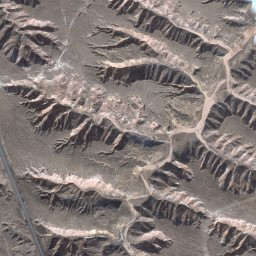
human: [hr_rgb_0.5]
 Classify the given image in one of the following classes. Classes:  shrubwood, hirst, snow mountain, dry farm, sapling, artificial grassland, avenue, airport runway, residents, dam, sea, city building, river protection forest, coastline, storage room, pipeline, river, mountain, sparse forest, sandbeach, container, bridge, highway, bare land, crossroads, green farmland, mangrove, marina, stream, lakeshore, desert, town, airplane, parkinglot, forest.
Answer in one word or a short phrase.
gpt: mountain